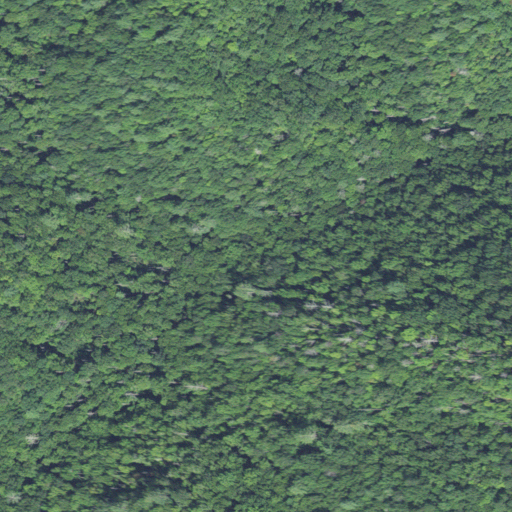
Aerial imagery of valley in North Carolina named Brooks Cove containing mixed forest and evergreen forest